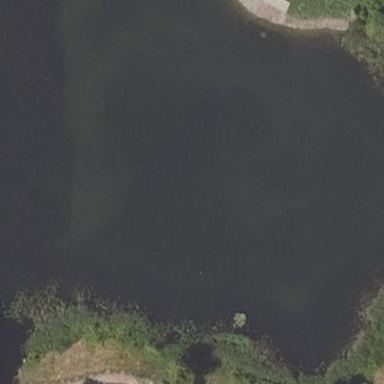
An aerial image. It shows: Peaceful pond surrounded by nature.